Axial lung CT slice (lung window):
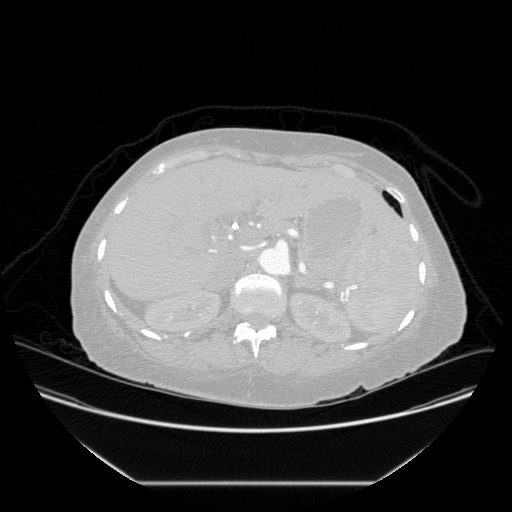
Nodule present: no